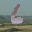
Label: 6